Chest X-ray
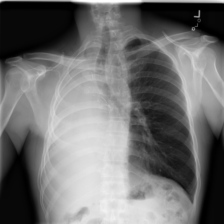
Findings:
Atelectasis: negative
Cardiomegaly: negative
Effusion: positive
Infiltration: negative
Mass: negative
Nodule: negative
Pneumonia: negative
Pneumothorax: negative
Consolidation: negative
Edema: negative
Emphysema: negative
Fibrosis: negative
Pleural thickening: negative
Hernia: negative